Question: What is the color of the ball at (2, 4, 3)? The answer is the name of the color, with the first letter capitalized. You can choose an answer from Red, Green, Orange, Cyan, Purple, Blue and Yellow.
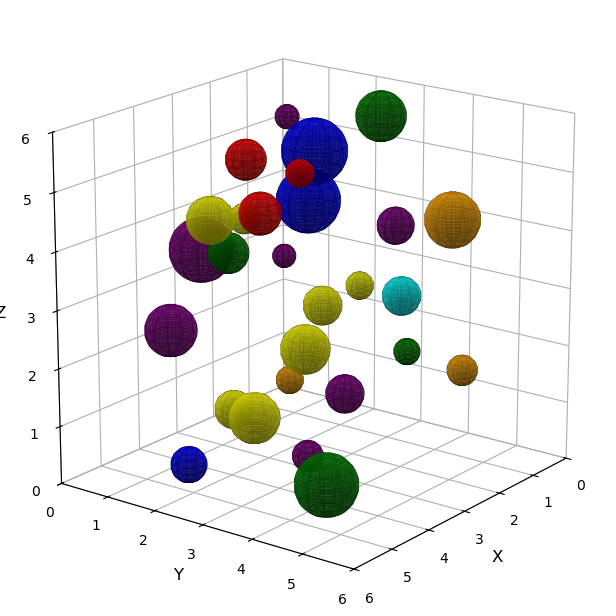
Answer: Cyan